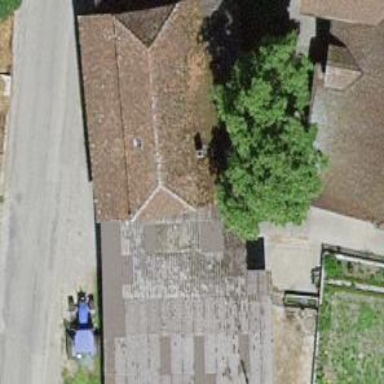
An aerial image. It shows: Barn.